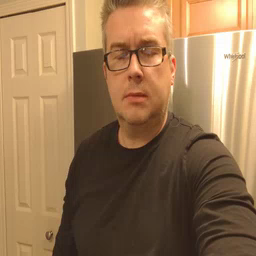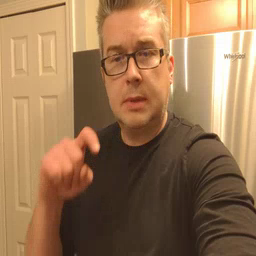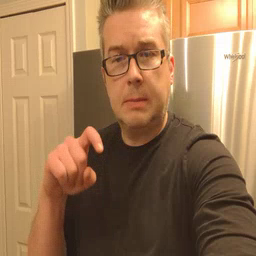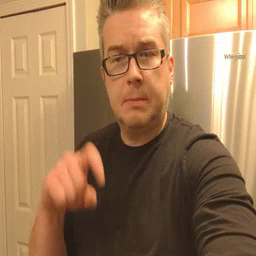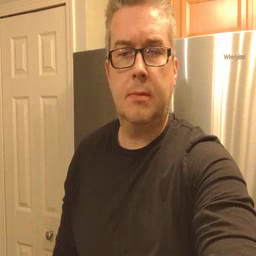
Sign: time